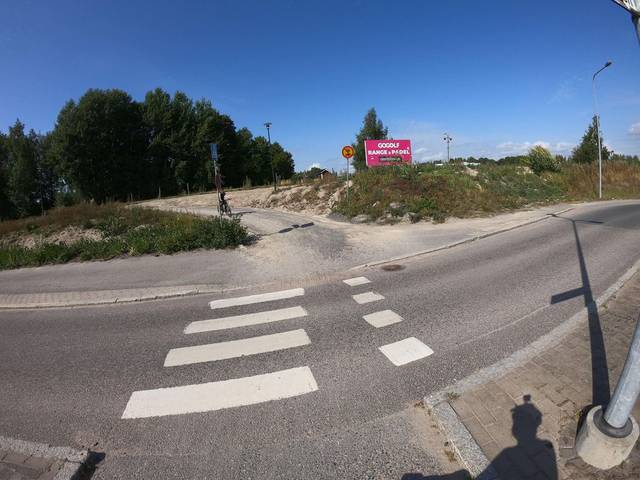
Region: Finland
Coordinates: 60.217, 24.801